Question: I am trying to implement an activity shown in the image(Wireframe) uploaded(). There could be n number of such items.(Lazy Loading is expected to be implemented.) Images are ImageButtons and QTY(quantity) are spinners. Item name, item price and item images are fetched from server.
I expect a different implementation when I click on Item Image and When I click on qunatity spinner. This is not possible when I implement this using listview + adapter. (I have followed <URL>
I expect the images will be loaded in a different thread.
Could anyone please give me a direction on how to go about this? I have read enough implementations using listview + adapters. None of them help solve the problem

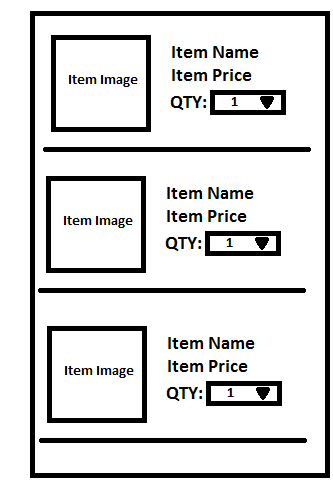
Answer: Lars has a great tutorial on 'ListViews' and using custom adapters to populate them <URL>. The section titled "ListViews and performance" should be the most helpful.
For the lazy loading, check out <URL>' takes an image uri and an 'ImageView'. All the threading and bitmap decoding is done by the library. It makes it absurdly easy and has tons of extra features.